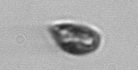
Label: Prorocentrum_triestinum